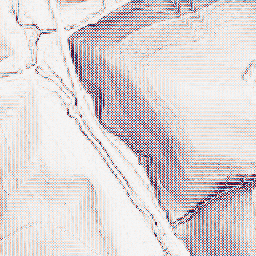
Category: wavelet
Decomposition family: wavelet_biorthogonal
Decomposition parameters: wavelet: bior1.3
level: 1
Upsampling method: area
Upsampling parameters: scale: 2
Upsampling scale: 2